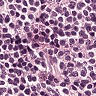
Metastatic tissue present: no